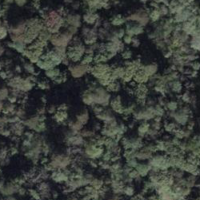
EUNIS habitat code: 41
Species observed at this site:
Conocephalum salebrosum